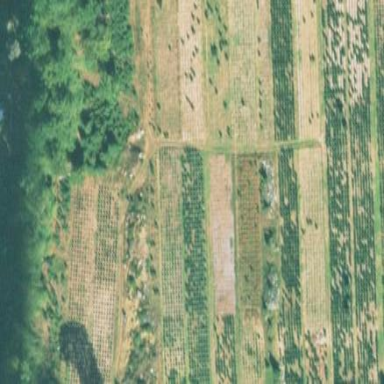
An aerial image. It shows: Farmland with Christmas tree crops.